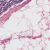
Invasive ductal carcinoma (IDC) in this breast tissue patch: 0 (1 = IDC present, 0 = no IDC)